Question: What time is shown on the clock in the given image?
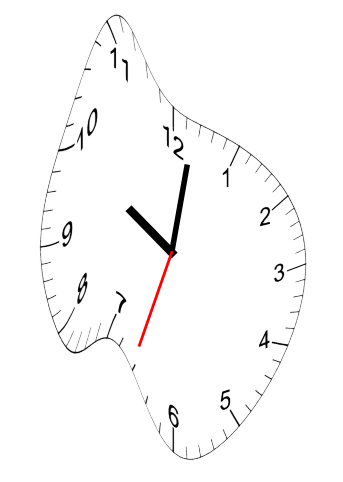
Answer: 10:01:33